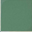
Piece: xx